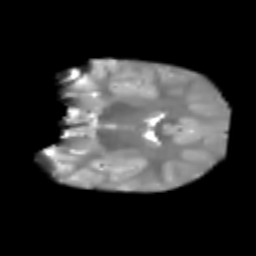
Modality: T2w
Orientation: coronal
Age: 6
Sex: male
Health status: healthy